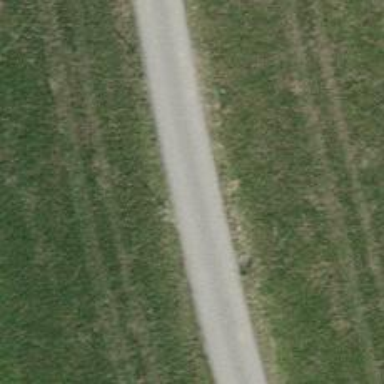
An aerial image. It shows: Track with grade 1 quality.